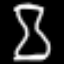
Label: hourglass